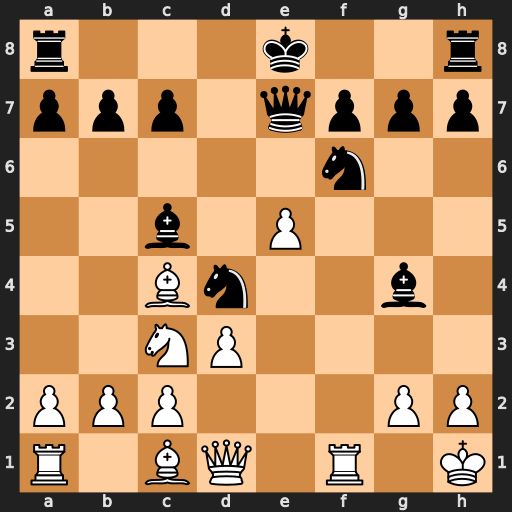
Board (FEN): r3k2r/ppp1qppp/5n2/2b1P3/2Bn2b1/2NP4/PPP3PP/R1BQ1R1K
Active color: w
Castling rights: kq
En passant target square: -
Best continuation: exf6 Bxd1 fxe7